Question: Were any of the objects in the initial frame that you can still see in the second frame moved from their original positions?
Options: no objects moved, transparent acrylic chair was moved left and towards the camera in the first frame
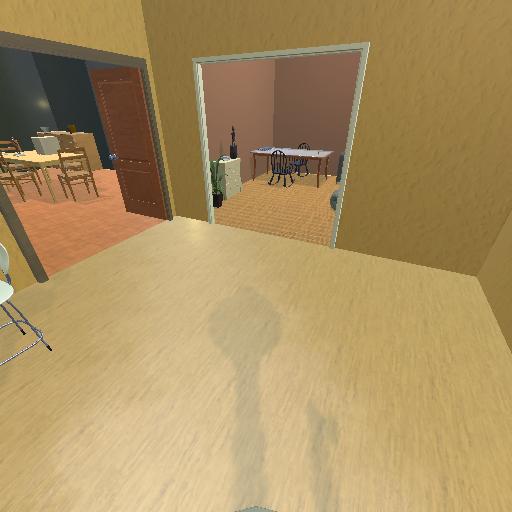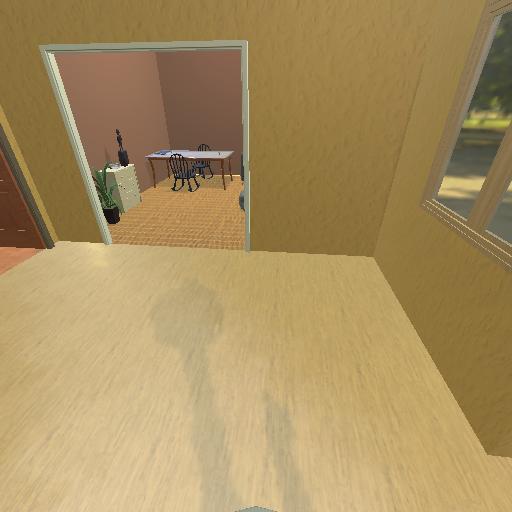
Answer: no objects moved